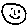
Label: smiley face